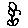
Label: flower